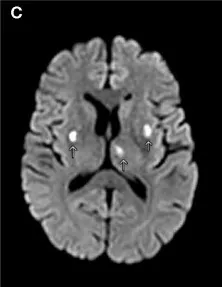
MRI of the brain. (C) Diffusion-weighted imaging axial view shows three lesions with restricted diffusion. Arrows indicate CNS lesions.
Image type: radiology (mri)